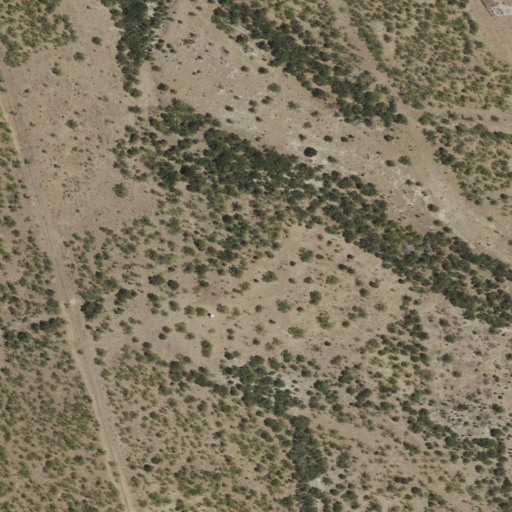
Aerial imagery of valley in Texas named Milligan Draw containing only shrub